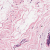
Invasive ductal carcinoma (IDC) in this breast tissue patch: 0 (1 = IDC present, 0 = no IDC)